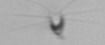
Label: Calciopappus